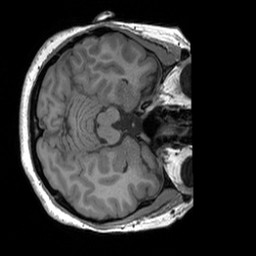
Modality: T1w
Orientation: axial
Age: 27
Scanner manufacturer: siemens
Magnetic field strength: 3 T
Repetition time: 1.9 s
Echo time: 0.00252 s